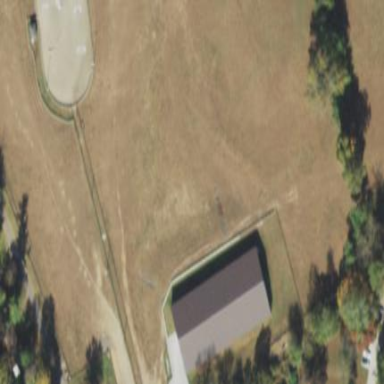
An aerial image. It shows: Equestrian pitch used for leisure and sports activities.